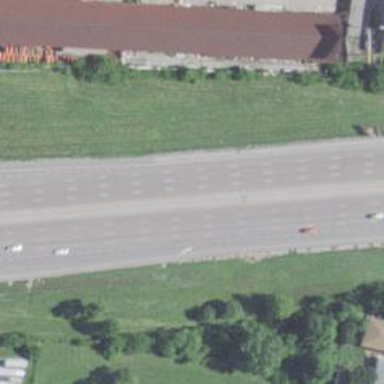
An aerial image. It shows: Motorway.